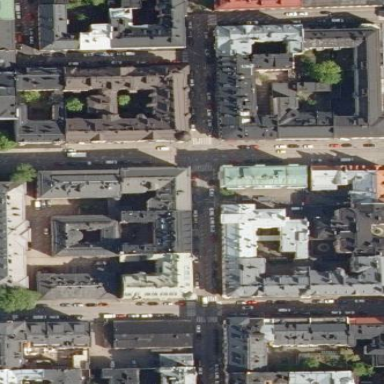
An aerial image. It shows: View of city block.